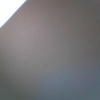
Label: space